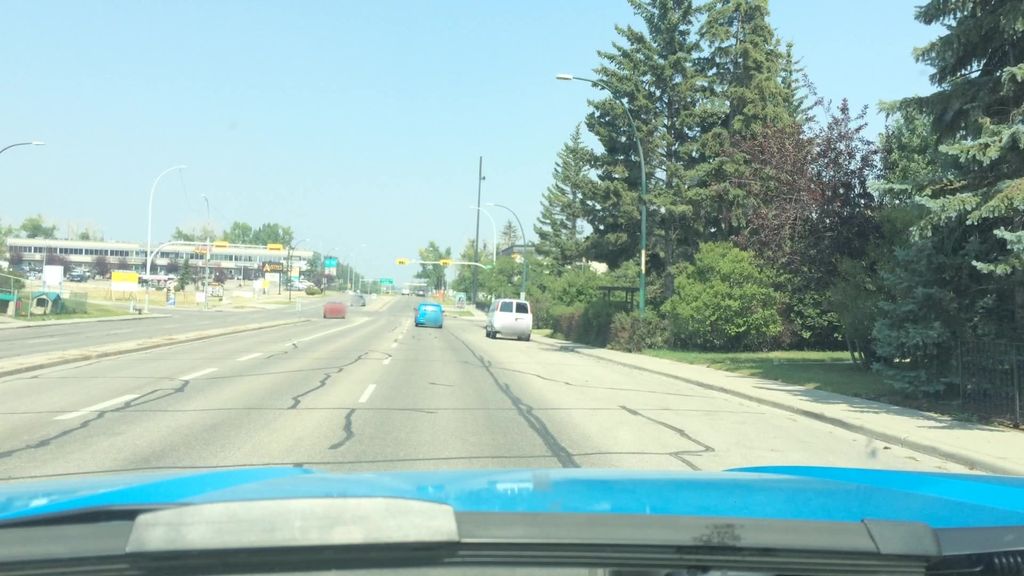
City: calgary